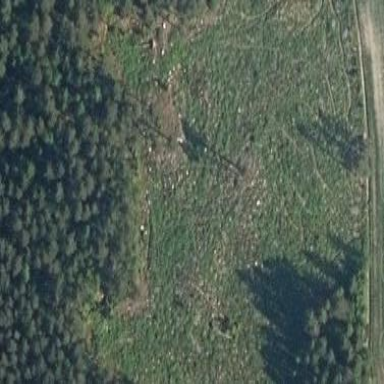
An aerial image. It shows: Clearcut area with scrub vegetation.